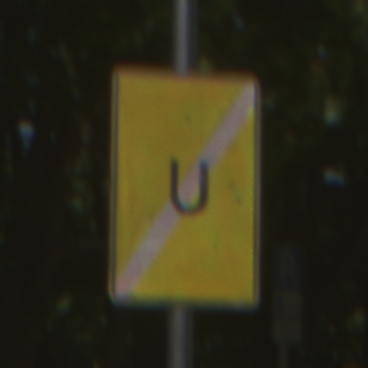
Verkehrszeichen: EndeUmleitung
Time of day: Midday
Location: Outdoor (RoadRail)
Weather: Clear
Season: NotSpecified
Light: Natural